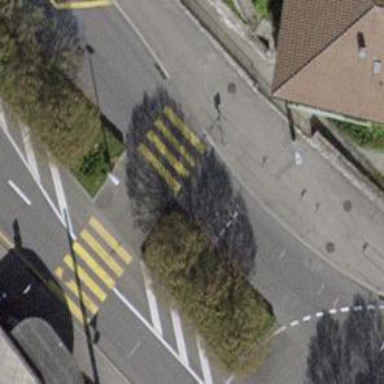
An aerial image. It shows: Footway located on traffic island.